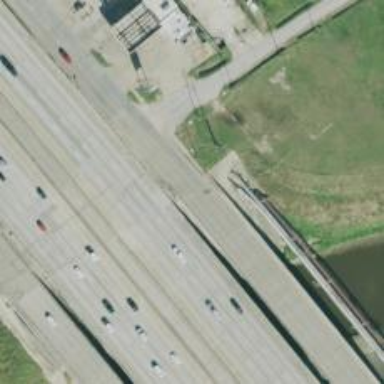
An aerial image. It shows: Secondary road with frontage road crossing bridge.